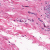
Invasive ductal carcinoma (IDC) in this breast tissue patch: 0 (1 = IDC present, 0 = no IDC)